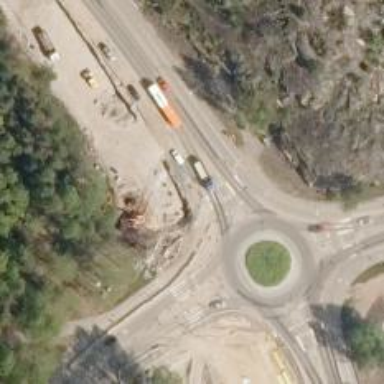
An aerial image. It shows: Railway crossing.